Question: i'm trying to make a "huge" div that fills all the viewport with opacity 0.4 or whatever. The problem is how to do it. I tried making a div with all my page content inside and give it this properties:
'''
.div{
width:100%;
height:100%;
background:#000;
opacity:0.5;
}
'''
since that didn't work, i tried to add z-index and put a high value but it didn't work either.
any idea?
i want to make something like this:

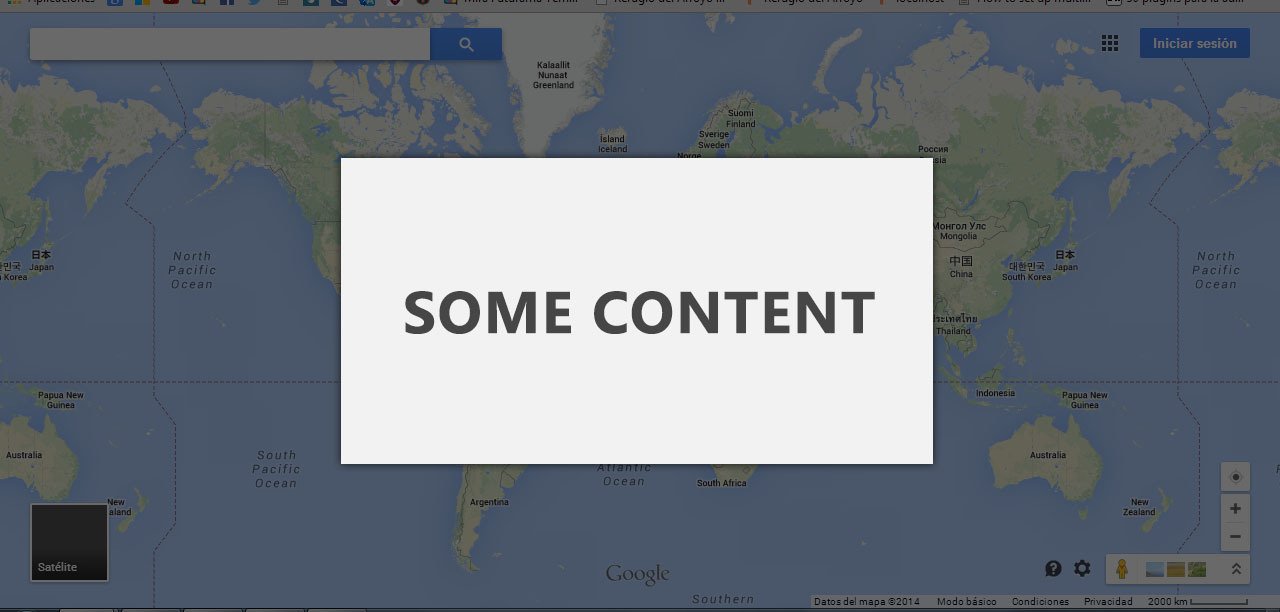
Answer: I think you're looking for something like this:
The CSS:
'''
#fade-wrapper {
display: none;
position: fixed;
height: 100vh;
width: 100vw;
background: rgba(0, 0, 0, 0.5);
}
'''
Here's a fiddle: <URL>